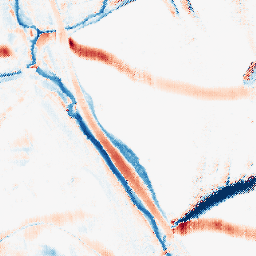
Category: morphological
Decomposition family: morphological_rect
Decomposition parameters: operation: average
width: 10
height: 20
Upsampling method: regularized
Upsampling parameters: scale: 4
lambda_reg: 0.1
Upsampling scale: 4